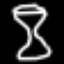
Label: hourglass